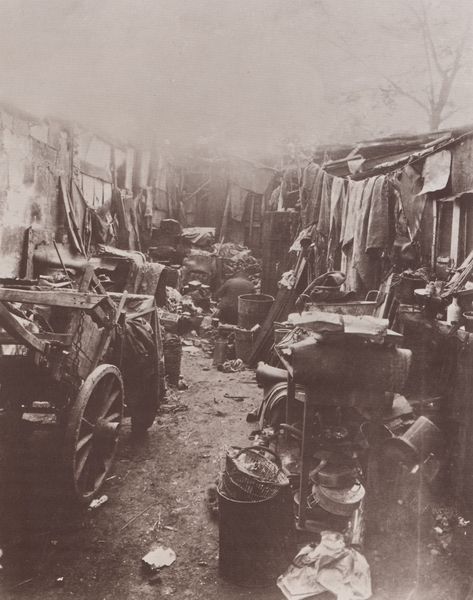
Titel: Die Bannmeile, Trödlerware an der Porte d'Ivry
Künstler: Jean Eugène Auguste Atget
Standort: Paris
Institution: Bibliothèque Nationale, Cabinet des Estampes
Schlagwörter: weiß, grau, schwarz, stuhl, tisch, karren, räder, markt, speichen, rad, wagen, foto, fotografie, photographie, lumpen, schwarzweiß, photo, faß, tonne, gerümpel, müll, flohmarkt